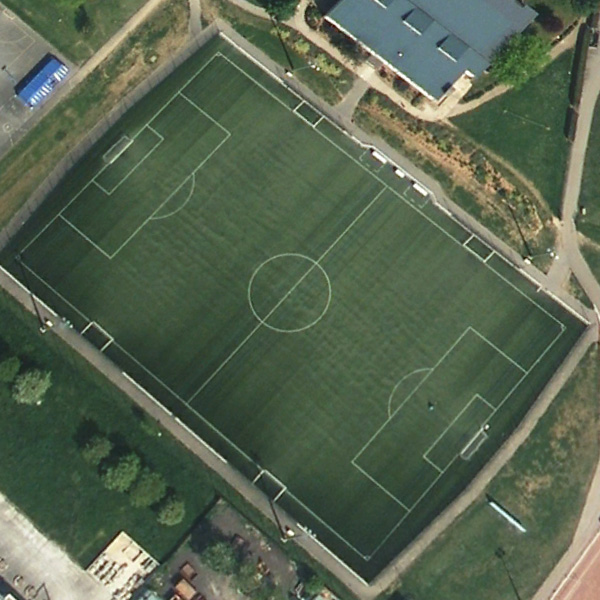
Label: Playground